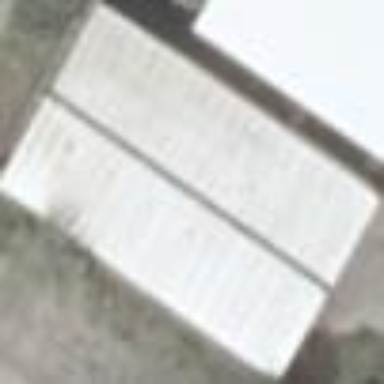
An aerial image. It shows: Shed building.